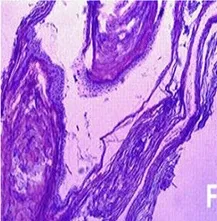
Histopathology (haematoxylin & eosin stain) shows cyst wall lined by stratified squamous epithelium with abundant luminal lamellated keratin consistent with epidermoid cyst.
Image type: pathology (pas)